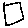
Label: square